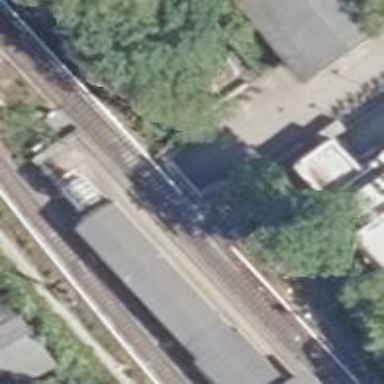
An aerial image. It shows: Train station building.